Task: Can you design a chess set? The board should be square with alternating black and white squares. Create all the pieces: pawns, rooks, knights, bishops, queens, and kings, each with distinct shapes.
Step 474:
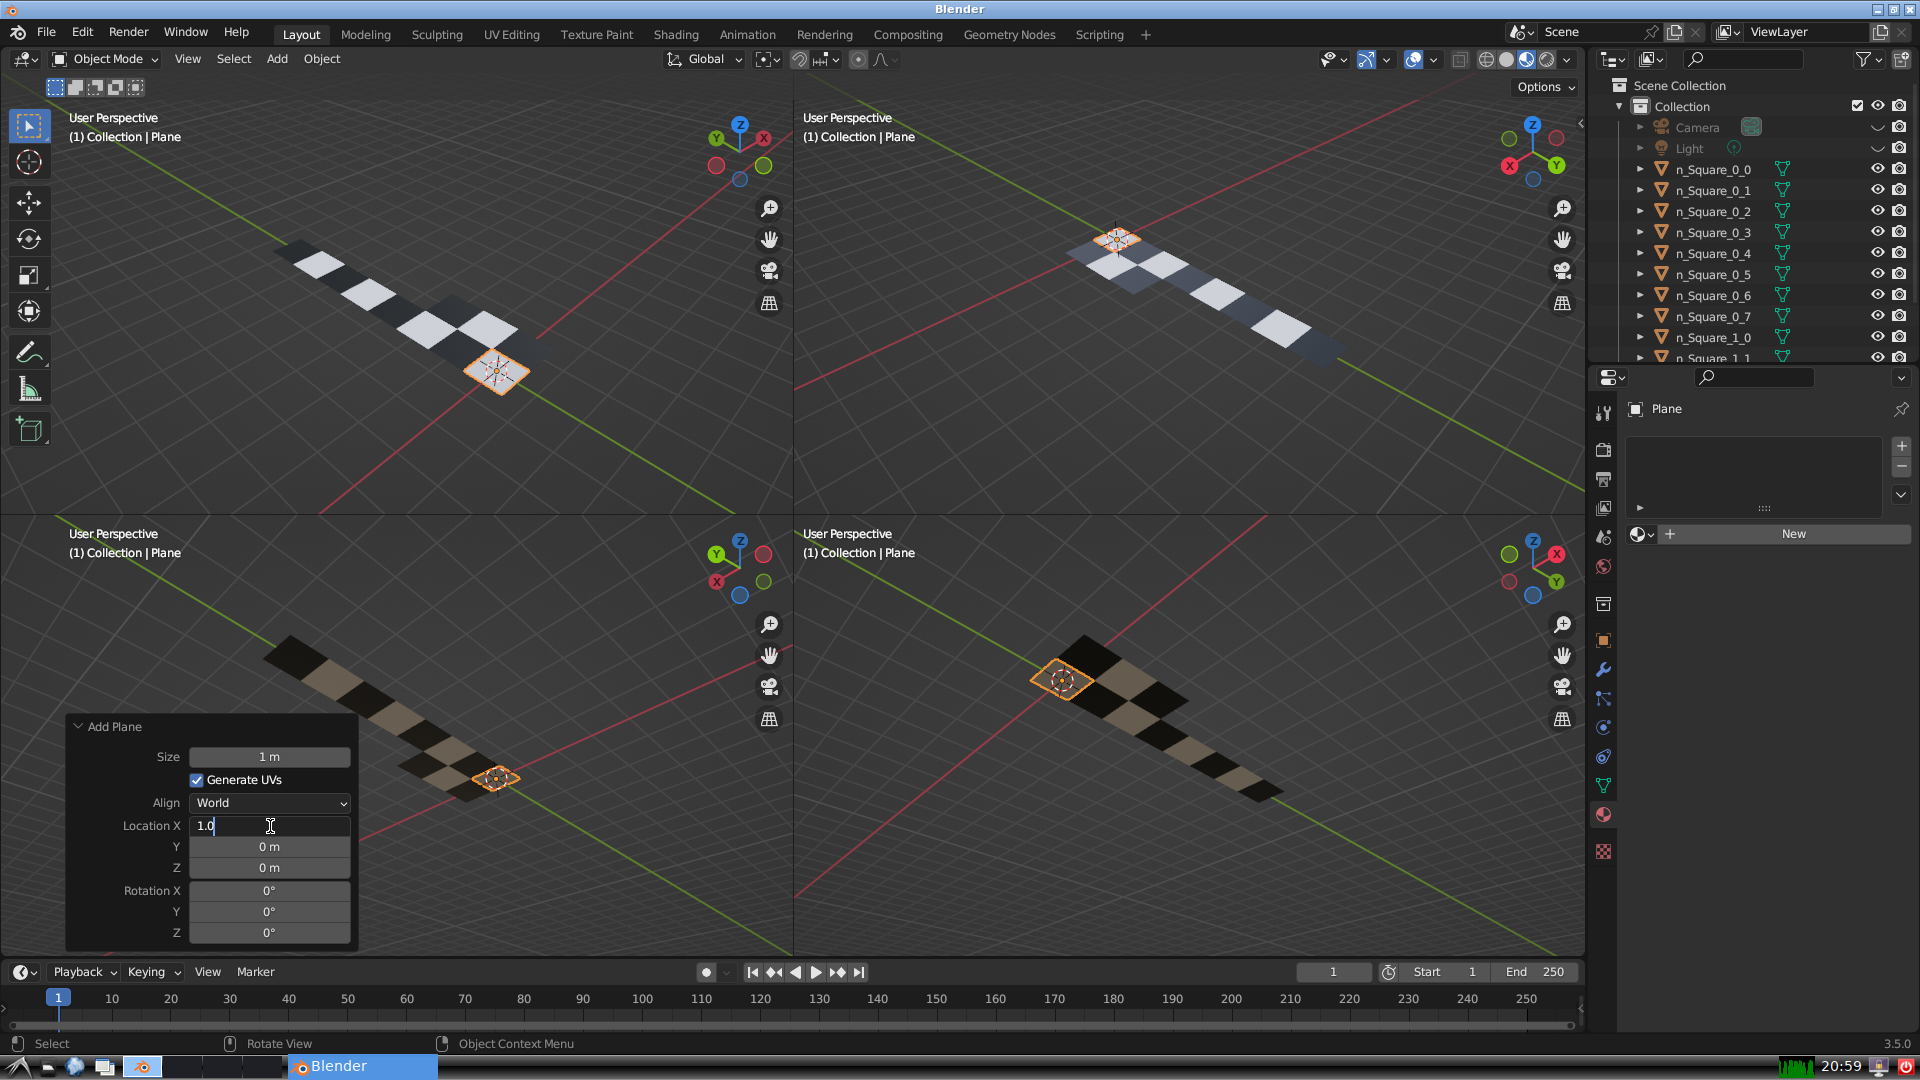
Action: {"key_press": ['Return']}